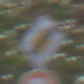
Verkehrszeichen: EndeVorfahrtsstrasse
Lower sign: Geschwindigkeit60
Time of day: MorningAfternoon
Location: Outdoor (Nature)
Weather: PartlyCloudy
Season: NotSpecified
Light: Natural